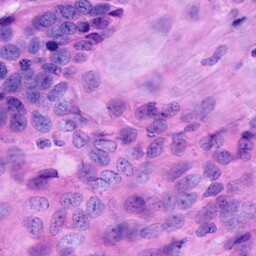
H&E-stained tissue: Ovarian